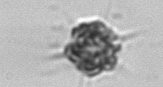
Label: Dictyocha